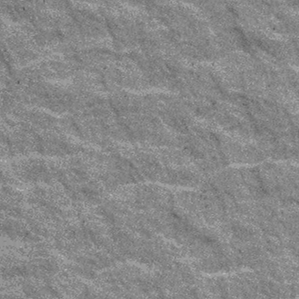
Label: frost